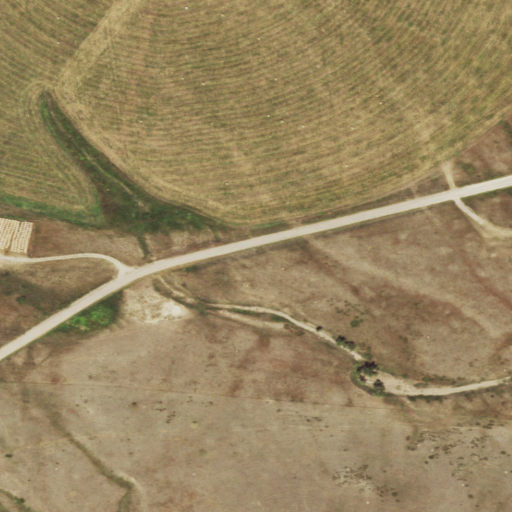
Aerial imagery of valley in Wyoming named L L Draw containing grassland, cultivated crops, woody wetlands, and herbaceous wetlands